Field crop: maize
Growth stage: 2
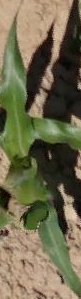
Species: maize